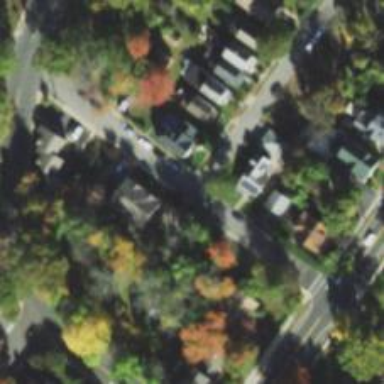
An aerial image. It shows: Residential road with sidewalk on the left.